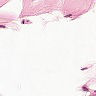
Metastatic tissue present: no